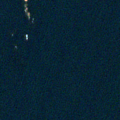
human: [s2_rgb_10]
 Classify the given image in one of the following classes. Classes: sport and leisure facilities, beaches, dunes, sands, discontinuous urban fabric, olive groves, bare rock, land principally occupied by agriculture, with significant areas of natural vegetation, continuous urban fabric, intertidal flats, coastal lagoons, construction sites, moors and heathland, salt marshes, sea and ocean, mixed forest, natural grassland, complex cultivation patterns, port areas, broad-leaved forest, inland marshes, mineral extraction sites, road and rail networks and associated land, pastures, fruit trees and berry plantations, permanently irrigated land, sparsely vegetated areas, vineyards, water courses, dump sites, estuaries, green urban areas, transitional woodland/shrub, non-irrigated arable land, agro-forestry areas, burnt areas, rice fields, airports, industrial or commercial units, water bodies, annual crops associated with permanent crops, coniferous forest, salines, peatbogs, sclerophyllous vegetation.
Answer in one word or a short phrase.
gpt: sea and ocean